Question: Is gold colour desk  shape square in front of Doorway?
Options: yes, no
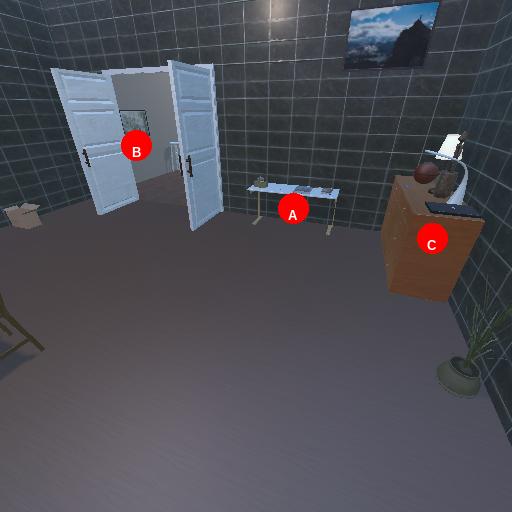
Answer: yes